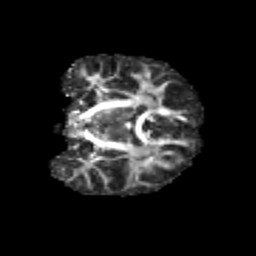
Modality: FA
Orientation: coronal
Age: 11
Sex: female
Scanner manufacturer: siemens
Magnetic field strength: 3 T
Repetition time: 3.8 s
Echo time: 0.07 s